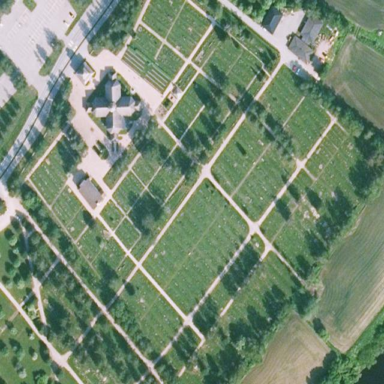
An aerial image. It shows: Grave yard.